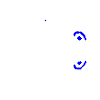
Particle: proton